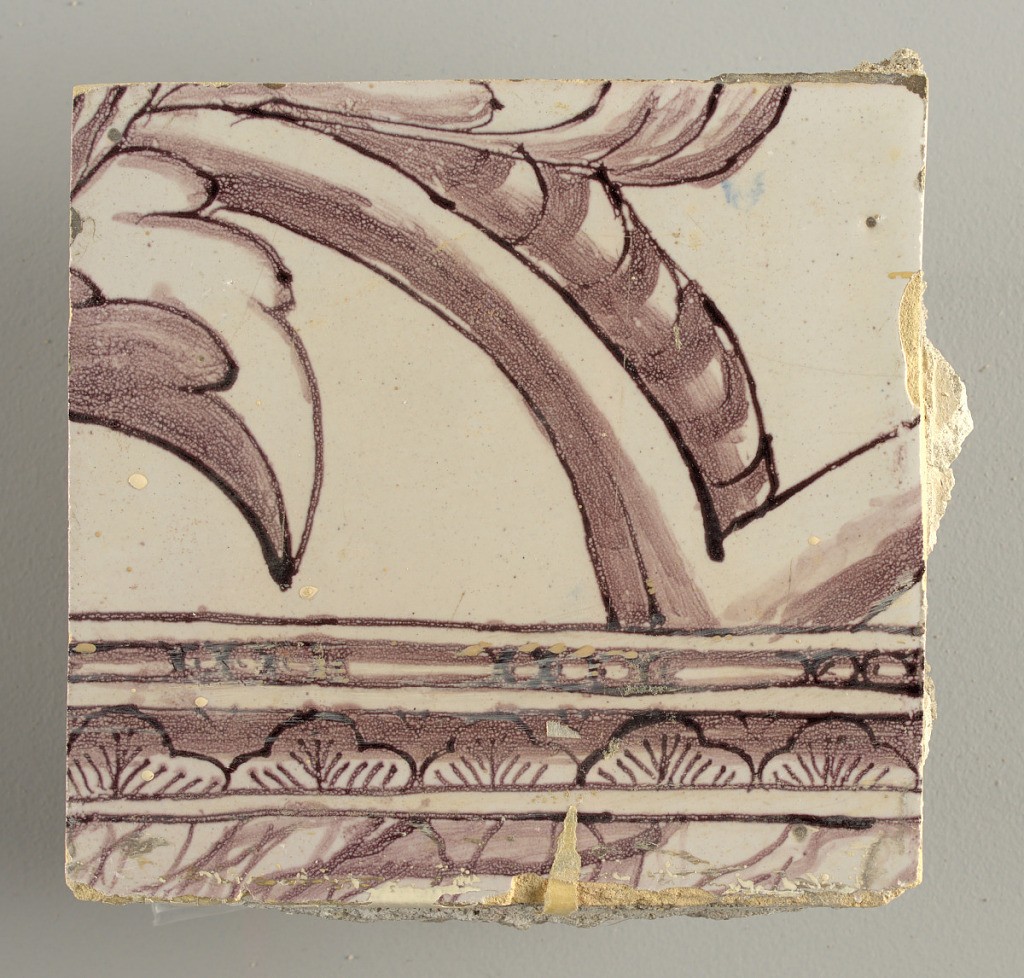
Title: Wall facing
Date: ca. 1725
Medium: tin-glazed earthenware, underglaze
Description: Two vertical rectangles, twenty-three tiles high.  A) Nine tiles wide at top; seven tiles wide at bottom.  B) Ten and one-half tiles wide.

Arabesque design of foliage.  A) with centered figure of Justice under a canopy.  B) with centered urn.